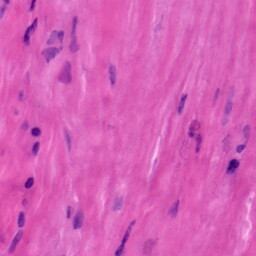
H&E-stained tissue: Tonsil